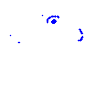
Particle: electron